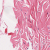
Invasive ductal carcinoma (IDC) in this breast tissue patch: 0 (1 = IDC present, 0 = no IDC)